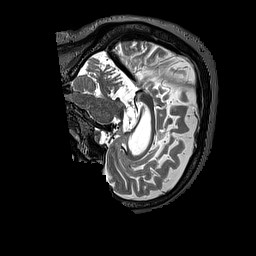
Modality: T2w
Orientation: sagittal
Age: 66
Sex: female
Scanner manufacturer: siemens
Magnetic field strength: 3 T
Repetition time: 3.2 s
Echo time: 0.567 s